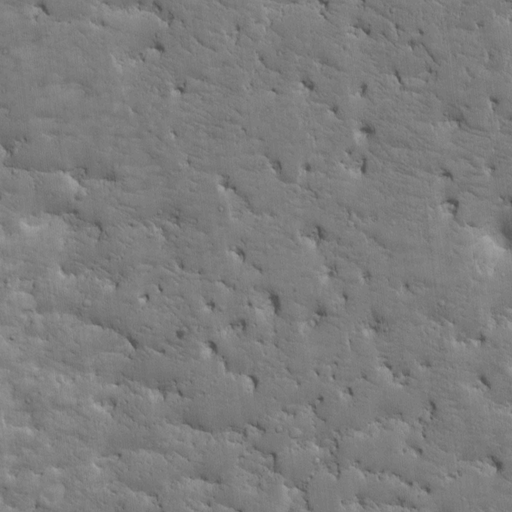
Classes present: Background